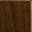
Piece: xx